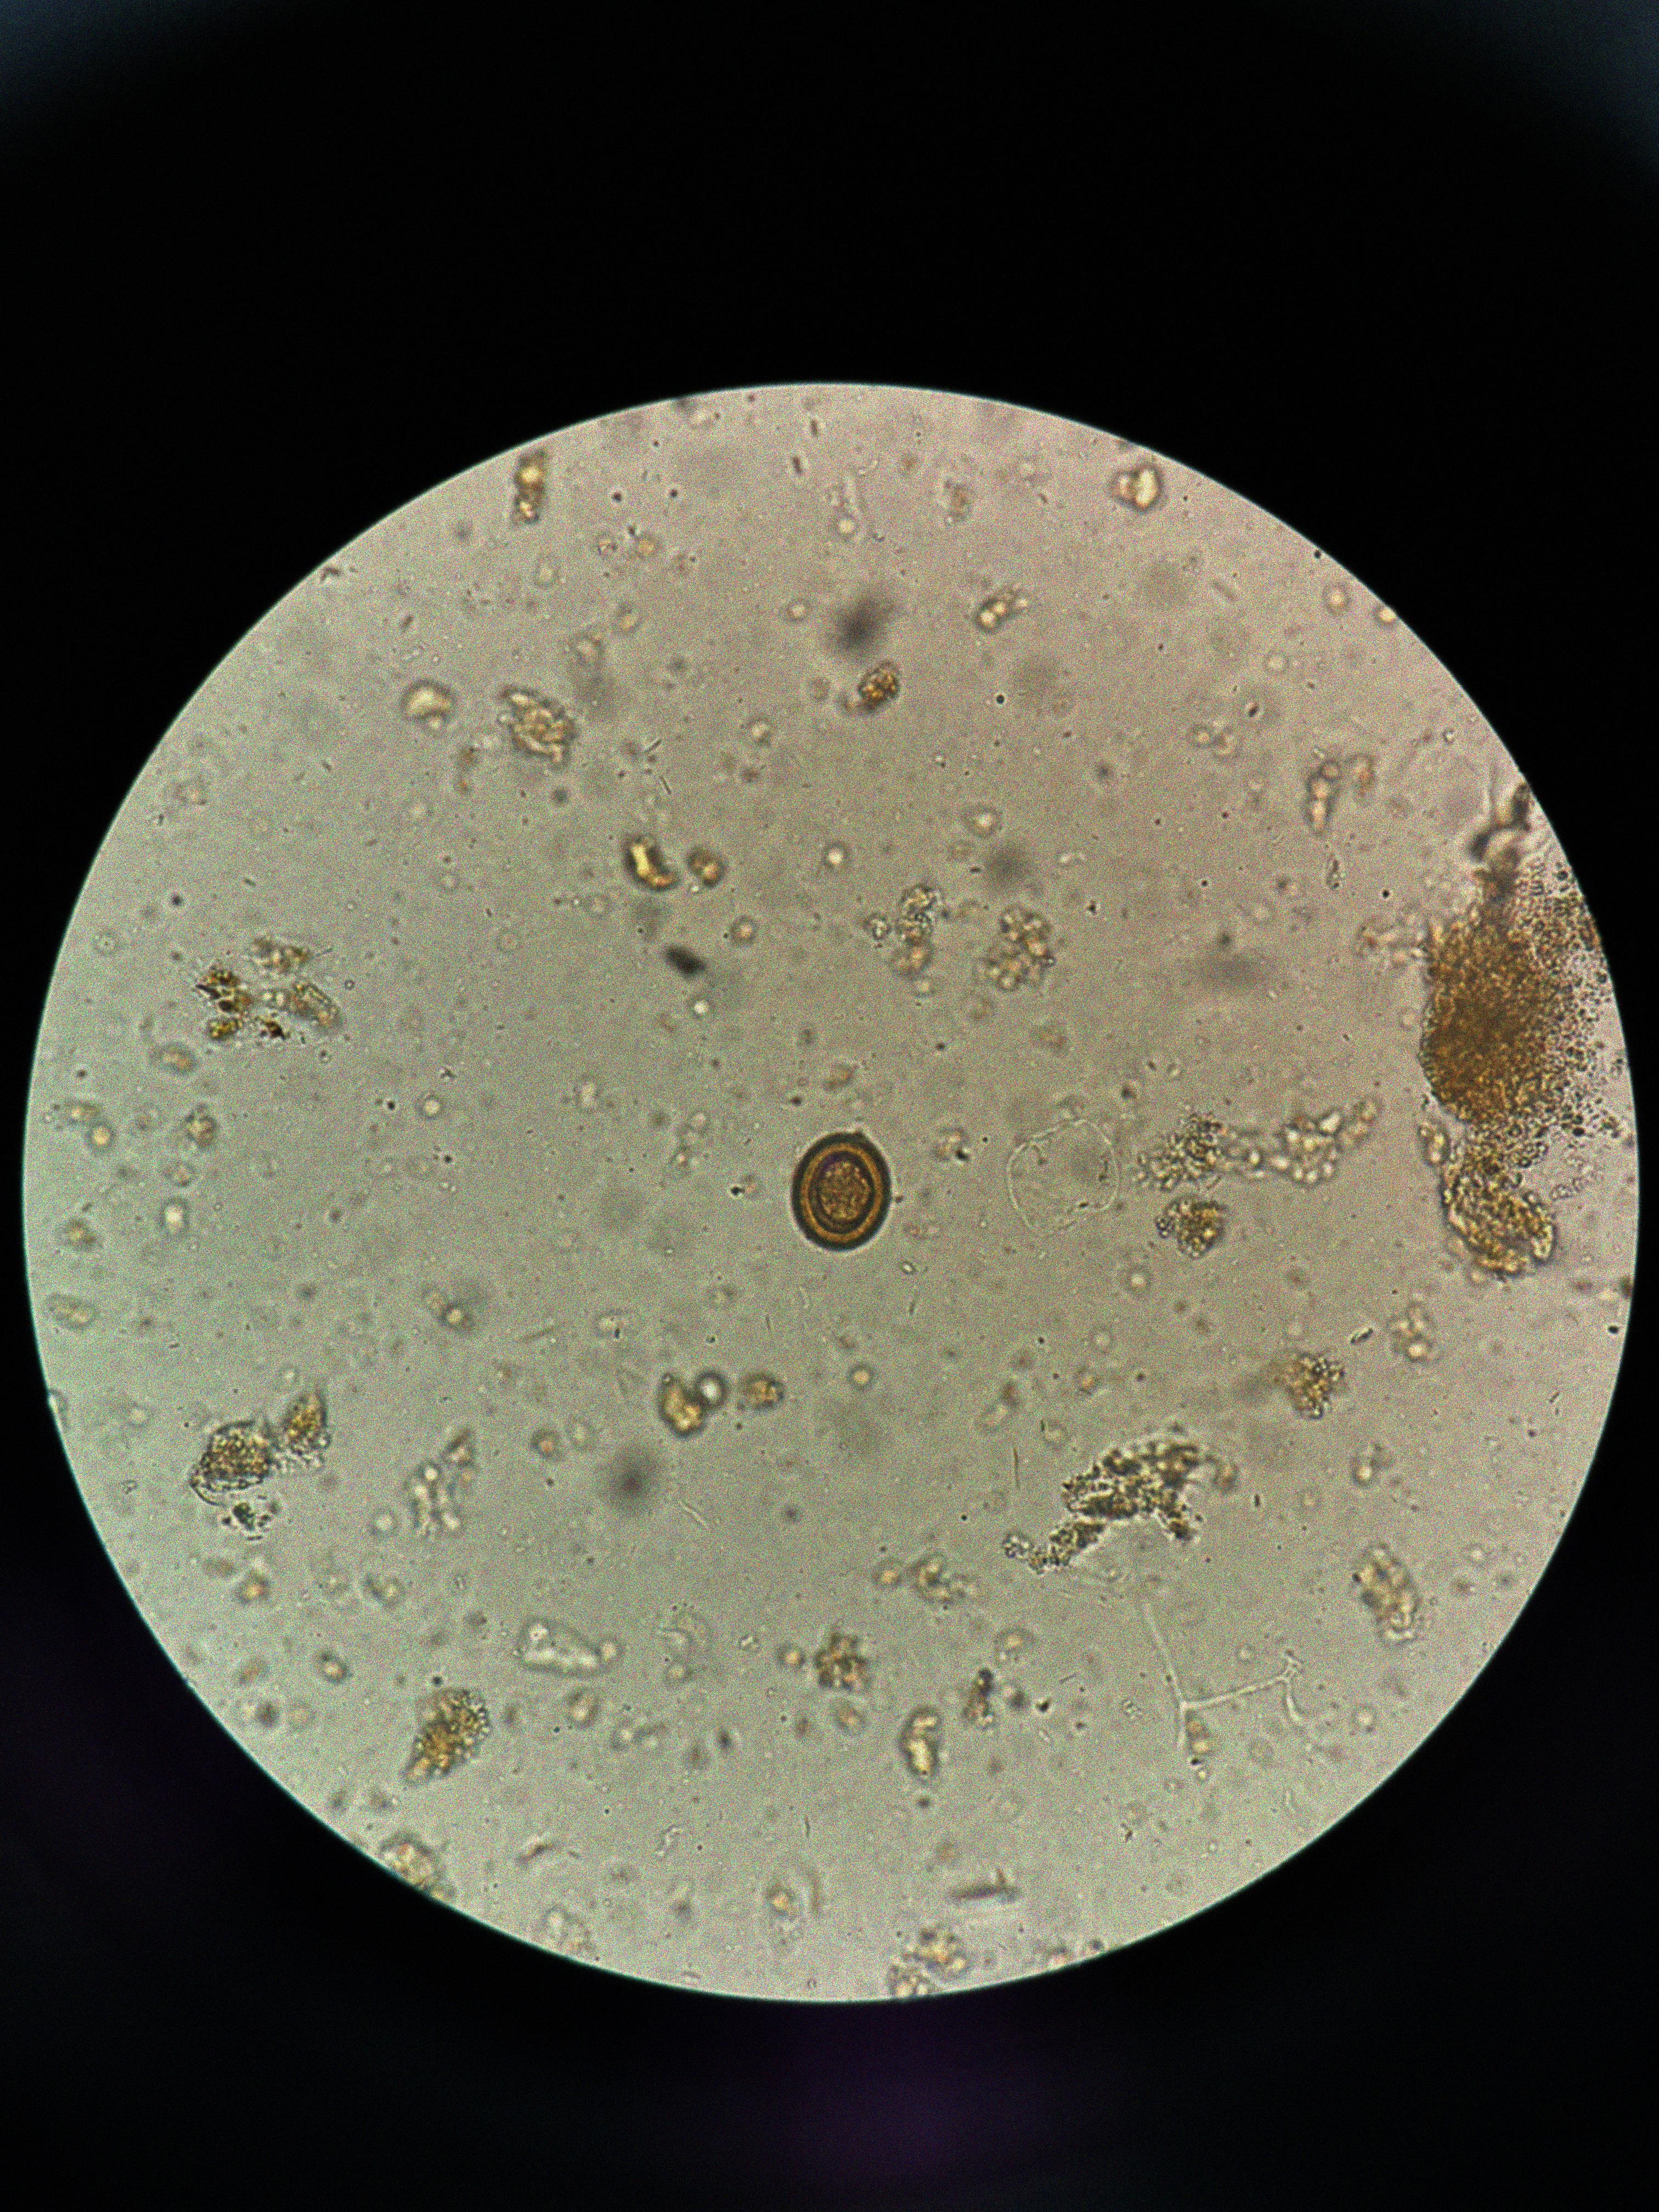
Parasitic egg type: Taenia spp. egg